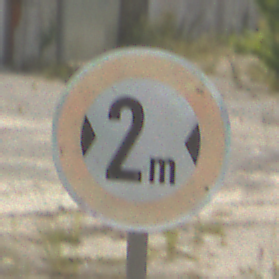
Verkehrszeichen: TatsaechlicheBreite2
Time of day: Midday
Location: Outdoor (Suburban)
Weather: PartlyCloudy
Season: Summer
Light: Natural